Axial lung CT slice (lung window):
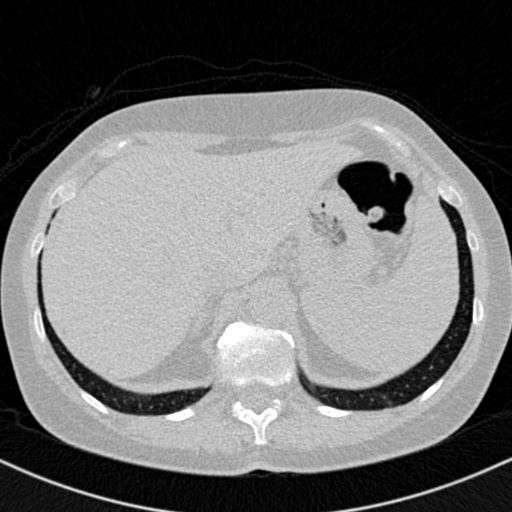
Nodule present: no